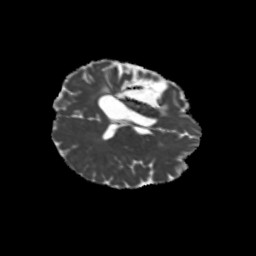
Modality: MD
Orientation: axial
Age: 44
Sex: female
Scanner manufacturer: siemens
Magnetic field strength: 3 T
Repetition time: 5.25 s
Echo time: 0.08 s